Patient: sex M, age 60
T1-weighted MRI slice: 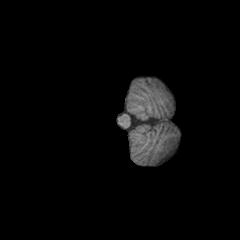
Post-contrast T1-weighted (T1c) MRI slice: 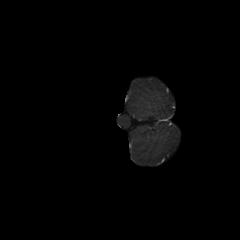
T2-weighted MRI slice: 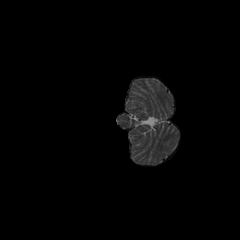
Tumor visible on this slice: no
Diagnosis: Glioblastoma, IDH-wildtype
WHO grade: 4